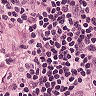
Metastatic tissue present: yes